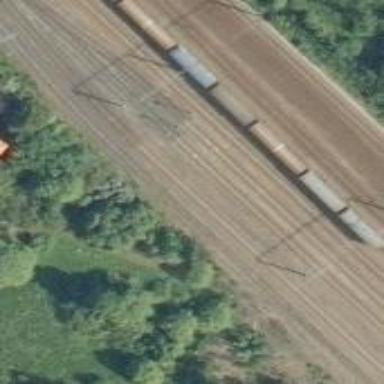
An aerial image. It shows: Railway signal.